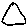
Label: triangle